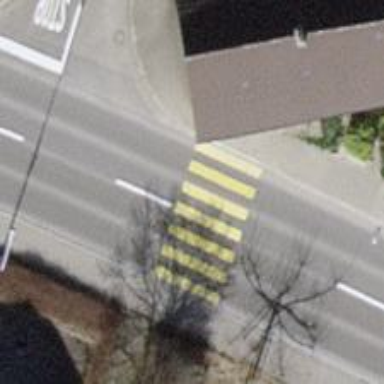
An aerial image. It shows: Marked zebra crossing on the road. The crossing is indicated by zebra markings.